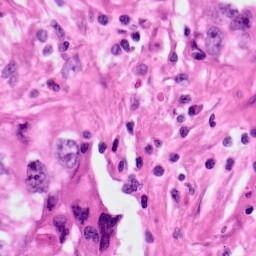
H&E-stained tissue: Lung